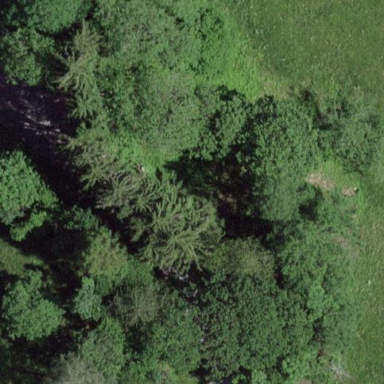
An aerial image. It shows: Mixed leaf-type forest area.